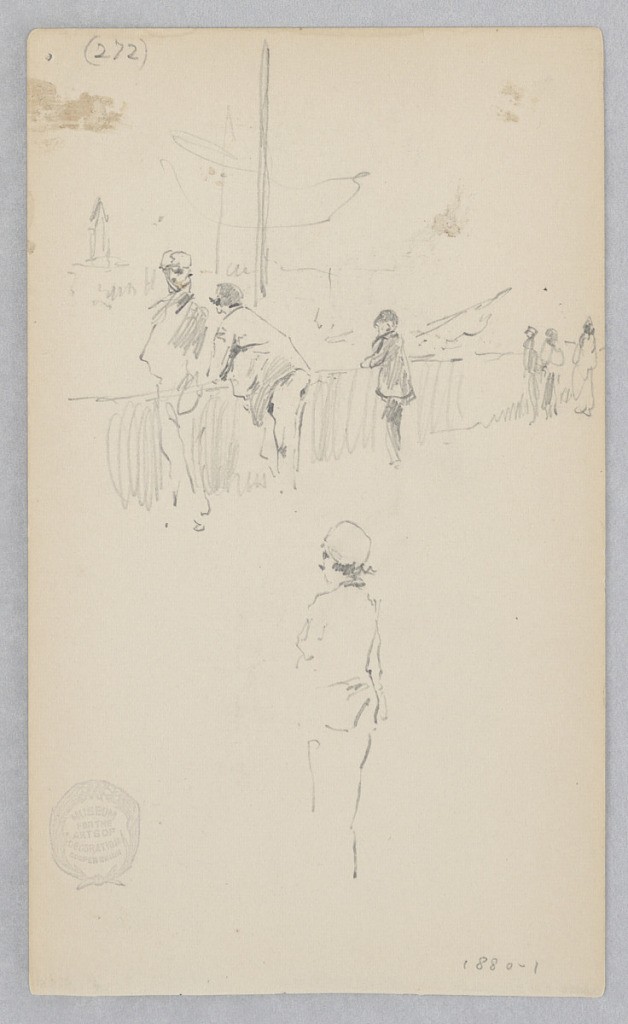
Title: View of Venice, Italy
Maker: Robert Frederick Blum, American, 1857–1903
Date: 1880–1881
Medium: Graphite on wove paper
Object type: Drawing
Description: Sketch of six figures along a canal in Venice.